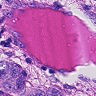
Metastatic tissue present: yes